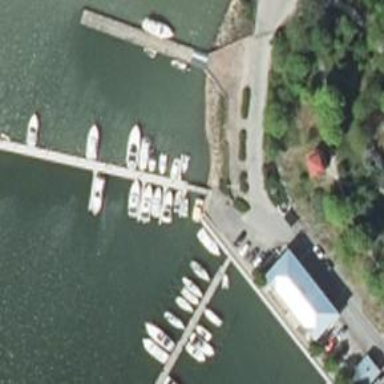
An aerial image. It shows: Pier with mooring facilities.